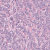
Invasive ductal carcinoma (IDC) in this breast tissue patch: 1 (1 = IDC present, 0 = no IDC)